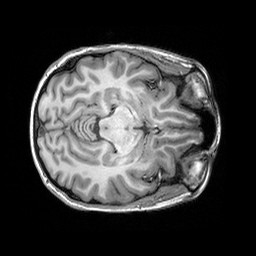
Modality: T1w
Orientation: axial
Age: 19
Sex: female
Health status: healthy
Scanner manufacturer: siemens
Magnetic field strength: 3 T
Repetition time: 2.3 s
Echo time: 0.00303 s